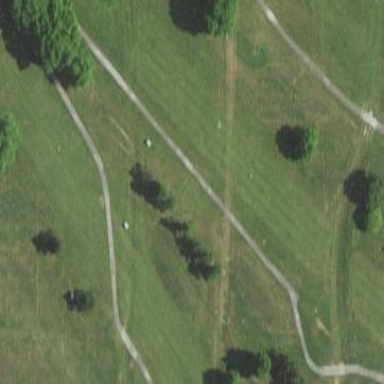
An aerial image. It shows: Scenic golf fairway.